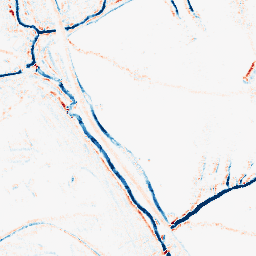
Category: morphological
Decomposition family: morphological_square
Decomposition parameters: operation: average
size: 5
Upsampling method: regularized
Upsampling parameters: scale: 4
lambda_reg: 0.01
Upsampling scale: 4